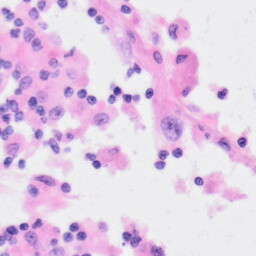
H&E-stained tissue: Kidney